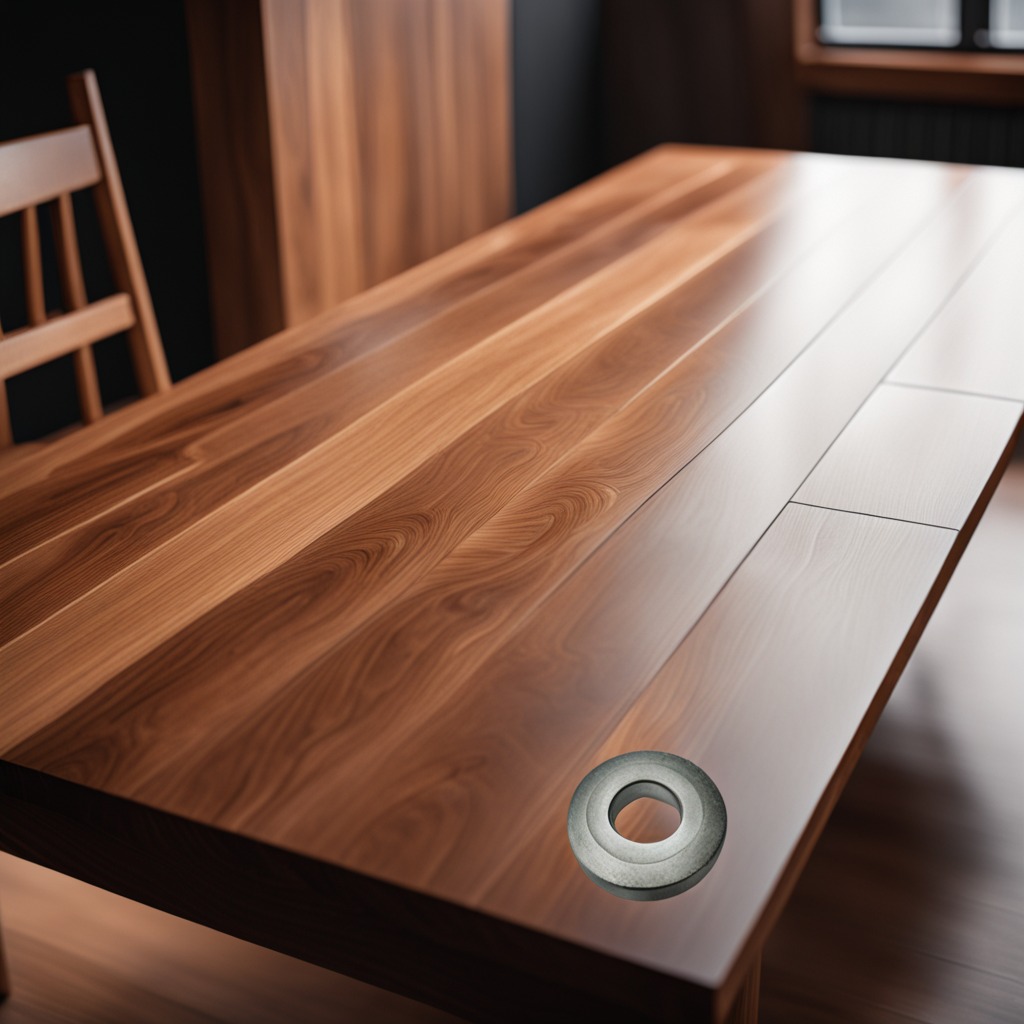
A flat metal washer is lying on the wooden table.